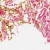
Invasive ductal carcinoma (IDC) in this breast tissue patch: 0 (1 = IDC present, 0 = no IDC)